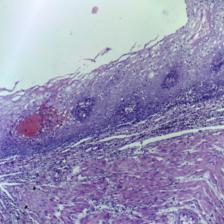
Diagnosis: Normal